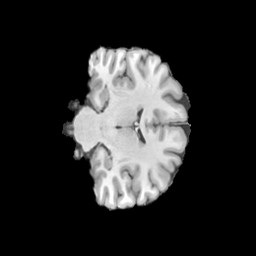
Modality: T1w
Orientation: coronal